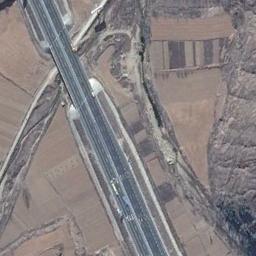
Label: freeway